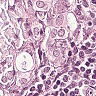
Metastatic tissue present: yes